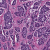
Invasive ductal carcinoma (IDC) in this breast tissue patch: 1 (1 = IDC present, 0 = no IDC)